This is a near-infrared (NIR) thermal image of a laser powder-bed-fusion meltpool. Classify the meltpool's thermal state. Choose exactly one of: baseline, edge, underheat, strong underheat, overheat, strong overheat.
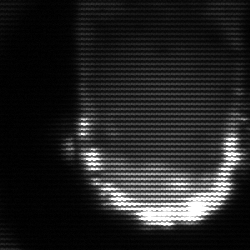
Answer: baseline